Question: I have the following domain class
'''
class Settings {
static constraints = {
pageID(nullable: false, unique: true)
lp()
}
String pageID
Map lp
}
'''
I'm querying the DB like SO:
'''
...
def query = Settings.where {pageID == id}
def result = query.find()
'''
Here is a screen shot of the evaluated result:

Now I'm looking for a way to format the result as a JSON like so:
'''
{"lp":{"account":"<PHONE>","appKey":"64dsfg64dg64fg65dfg6","domain":"my.domain.com"},"pageID":"123456"}
'''
What is the right way to extract the fields out? It would be best if I can avoid getting each field manually. Thanks :)
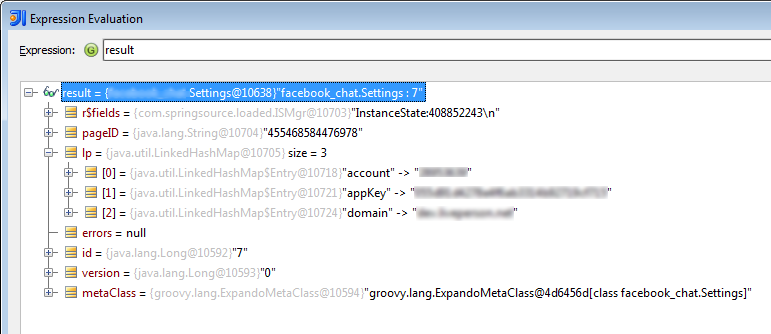
Answer: Since I did not find a native function, I used @Jinzhao Wu approach and wrote this helper function:
'''
def getDBRecord(Object dc) {
def jo = new JSONObject()
def domainClass = new DefaultGrailsDomainClass(dc.class)
def props = domainClass.getPersistantProperties()
for (int i = 0; i < props.length; i++) {
jo.put(props[i].name, dc[props[i].name]);
}
return jo;
}
'''
Hope that help others